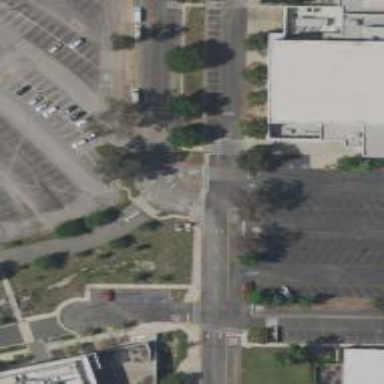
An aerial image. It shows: Footway.